Current action and preconditions to check: trajectory_clear

Your task: For each precondition in the list above, predict whether it will hold at this action.

Consider the current scene as observed from the mobile robot's camera, and analyze the predicted future states of all dynamic agents (e.g., people, animals, vehicles, or any moving entities) within the NEXT SECOND.

IMPORTANT: Only answer "very likely" if you are absolutely certain—based on strong, clear evidence—that a dynamic agent will violate the precondition in the predicted future state. Do NOT answer "very likely" for unlikely, ambiguous, or low-probability risks.

Ask yourself for each precondition: Is there a high probability, with clear and convincing evidence, that the predicted future states of any dynamic agent will interfere with the predicted future state of the currently executing action within the NEXT SECOND, causing that precondition to fail?

Assess the risk level based on these predictions. Use "likely" or "very likely" if motions create a clear risk of interference.

Use "neutral" or "improbable" if agents are nearby but their predicted paths are clearly diverging or non-conflicting.

Failure Risk Categories: "very improbable", "improbable", "neutral", "likely", "very likely"

Answer Format: Output ONLY the probability_of_failure value from these categories: "very improbable", "improbable", "neutral", "likely", "very likely"

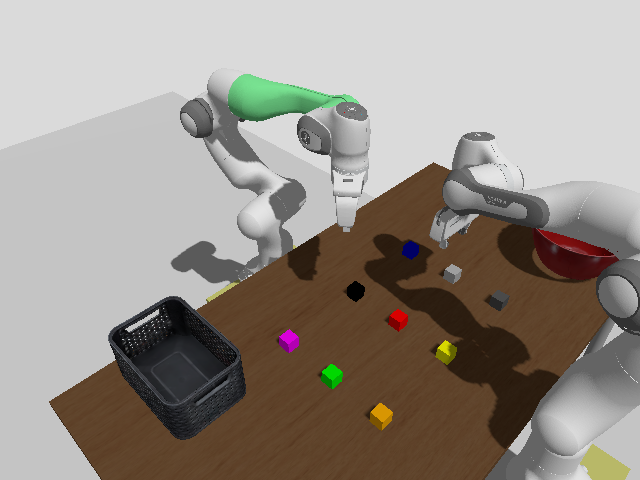

Answer: very improbable